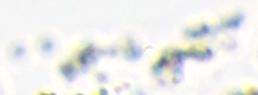
Label: Phaeocystis